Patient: sex F, age 72
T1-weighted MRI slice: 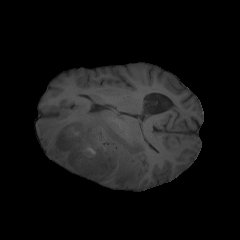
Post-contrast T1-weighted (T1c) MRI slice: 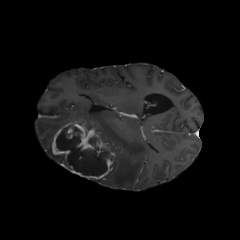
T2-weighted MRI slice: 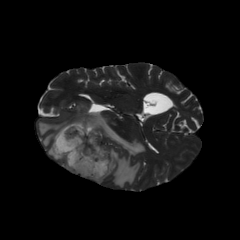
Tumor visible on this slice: yes
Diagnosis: Glioblastoma, IDH-wildtype
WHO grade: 4